Question: I coded the following toy benchmark.
'''
int N = 1024*4096;
unsigned char *ary = malloc(N);
ary[0] = 1;
int stride, i;
double start, end;
int sum;
for(stride = 1; stride < N; ++stride) {
start = getCPUTime();
sum = 0;
for(i = 0; i < N; i+=stride) {
sum += ary[i];
}
end = getCPUTime();
printf("stride %d time %f sum %d
", stride, (end - start)/(N/stride), sum);
}
'''
Basically, it iterates through an array in different strides. I then plotted the results:

When stride is ~128, the CPU can fit all of the data to be accessed in L1 Cache. Given the linearity of accesses future reads are presumably predicted.
My question is, why does the average time for read keep rising after that? My reasoning for stride=~128 also holds for values greater than that.
Thanks!
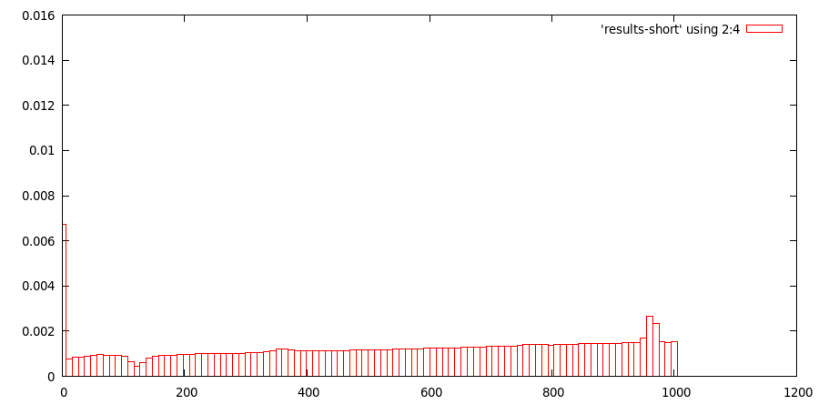
Answer: Is that the code you used? All it does is read data from 16 MB. I ran it on my PC, where 16 MB is from RAM, calculating MB/second, which was 993 at stride 2, reducing to 880 at stride 999. Based on measuring microseconds running time, your time calculation produced 0.0040 at stride 2, increasing 0.0045 at stride 999.
There are all sorts of reasons for speed reductions at increased strides like, burst reading, cache alignment and different memory banks.